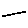
Label: line